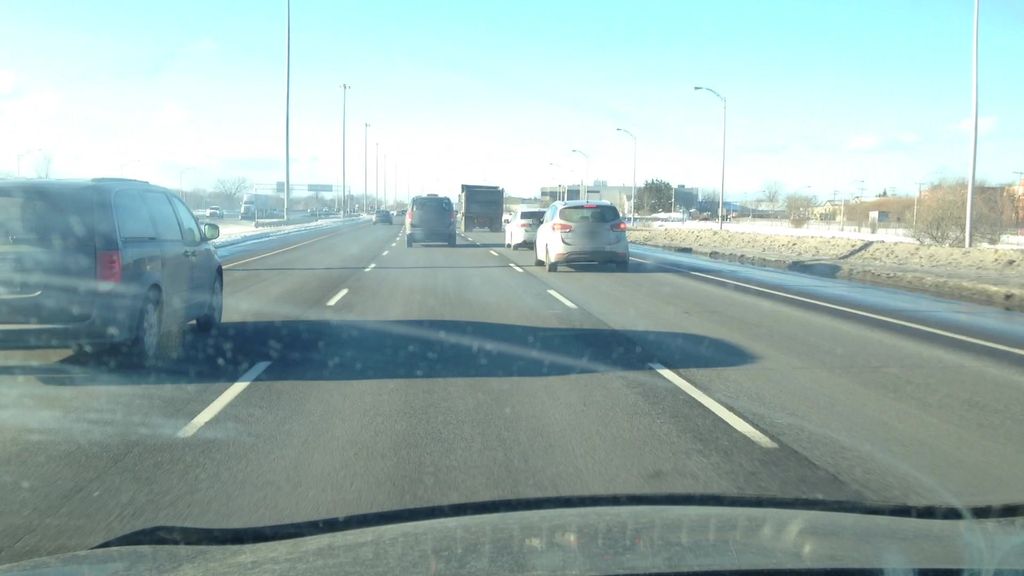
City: montreal